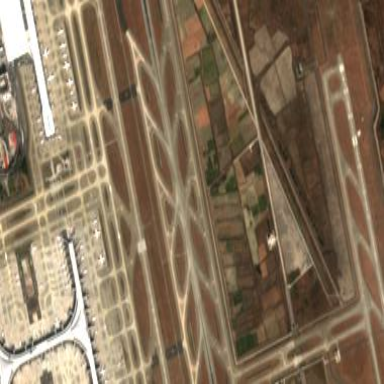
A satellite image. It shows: Area designated as runway within airport.